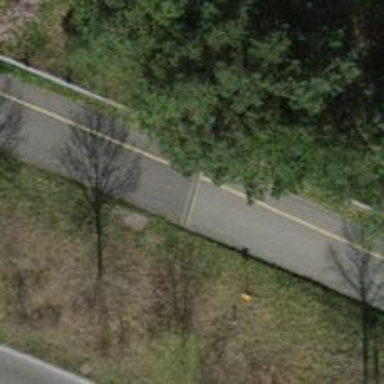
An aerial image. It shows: Asphalt cycleway with asphalt sidewalk.